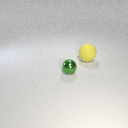
large yellow rubber sphere to the right of small green metal sphere